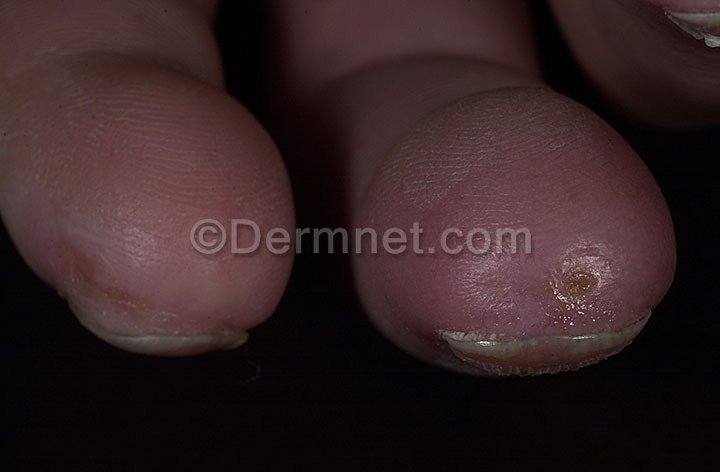
Disease: Lupus and other Connective Tissue diseases